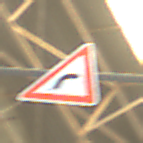
Verkehrszeichen: KurveRechts
Umgebung: Indoor, Urban
Tageszeit: Midday
Wetter: NotSpecified
Licht: Natural
Jahreszeit: NotSpecified
Kontrast: MediumContrast